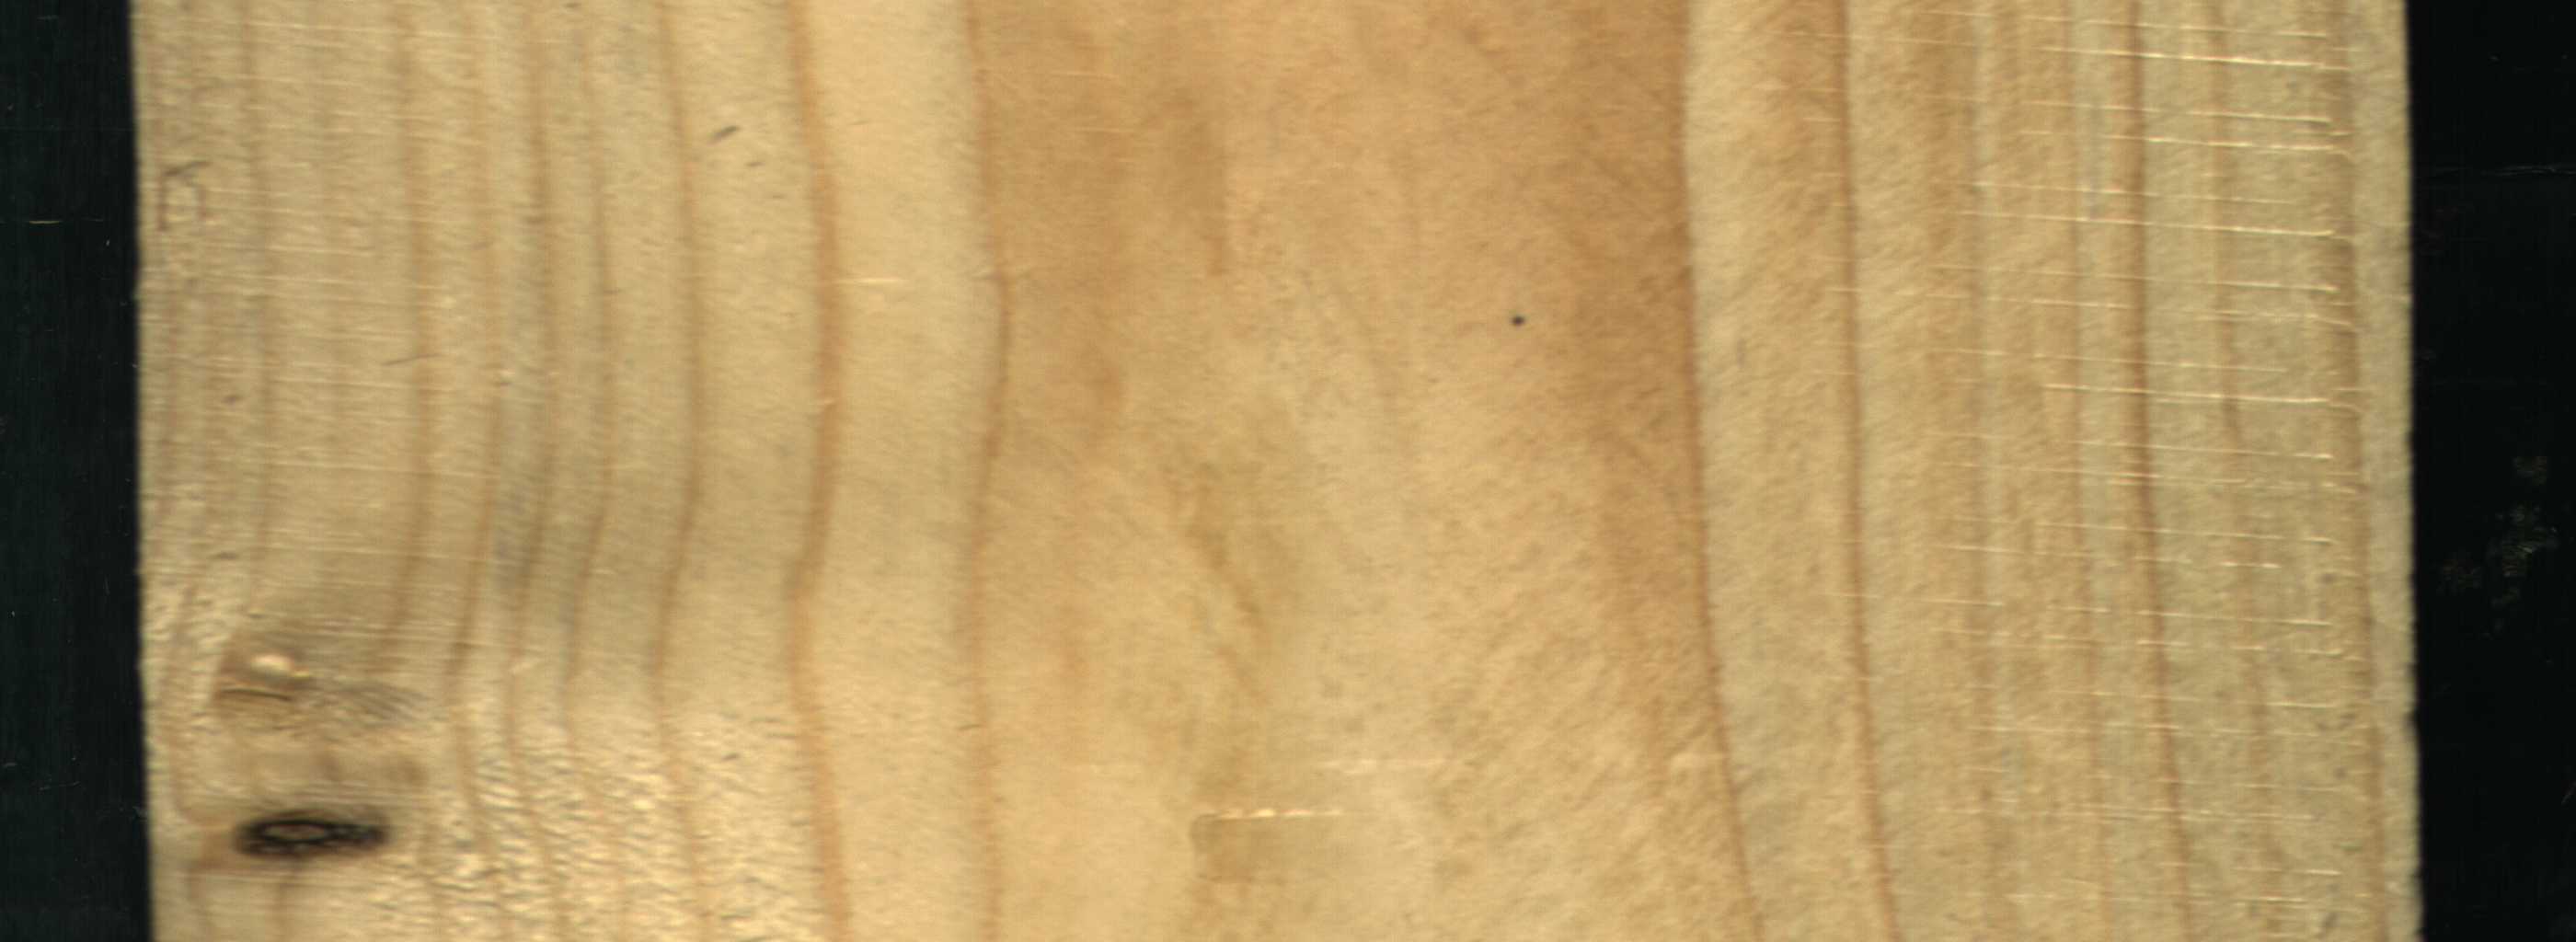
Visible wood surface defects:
Dead_Knot